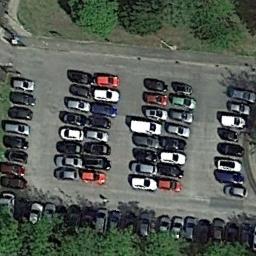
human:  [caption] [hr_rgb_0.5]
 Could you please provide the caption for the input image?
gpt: The parking lot is next to the grass and some trees .

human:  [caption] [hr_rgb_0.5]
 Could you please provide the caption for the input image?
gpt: The parking lot with some neatly arranged cars of different colors is surrounded by some trees .

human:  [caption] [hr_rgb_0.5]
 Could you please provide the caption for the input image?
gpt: There are many different colors and styles of cars in the parking lot .

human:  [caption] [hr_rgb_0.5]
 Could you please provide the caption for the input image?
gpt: Eighty percent of the parking spaces in the parking lot are occupied .

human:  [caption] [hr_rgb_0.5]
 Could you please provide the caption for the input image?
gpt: There are some green trees beside the parking lot with many cars .